Question:
1.3GB memory usage. I'm running Windows 7 Ultimate 64-bit.
I don't do much - just editing a stored proc (no query running in the background, nor any query result).
I do notice though, it only happens occasionally - as if some kind of a garbage collection is kicking in then it'll return to its normal (around 100MB).
Any ideas / workaround / updates ?
-
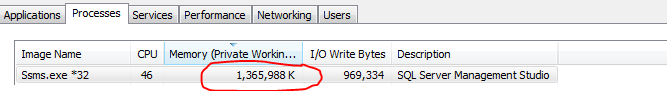
Answer: It seems that if you turn off IntelliSense, the memory consumption subsides dramatically, and the software becomes much more responsive. To turn it off, go to , and un-check the box. Save your work and re-start the SSMS.
The major drawback is that you will loose both IntelliSense and Code Outlining. Quite a bummer, but at least you can leave the SSMS open for days without problems.
Hope this helps. Cheers.